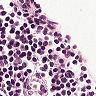
Metastatic tissue present: no